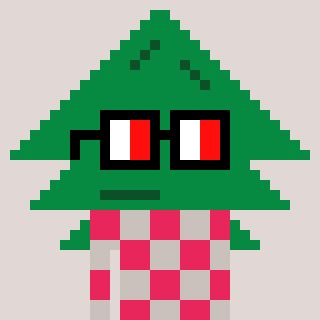
a pixel art character with square glasses with black frames and red eyes, a fir-shaped head and a foggrey-colored body on a warm background